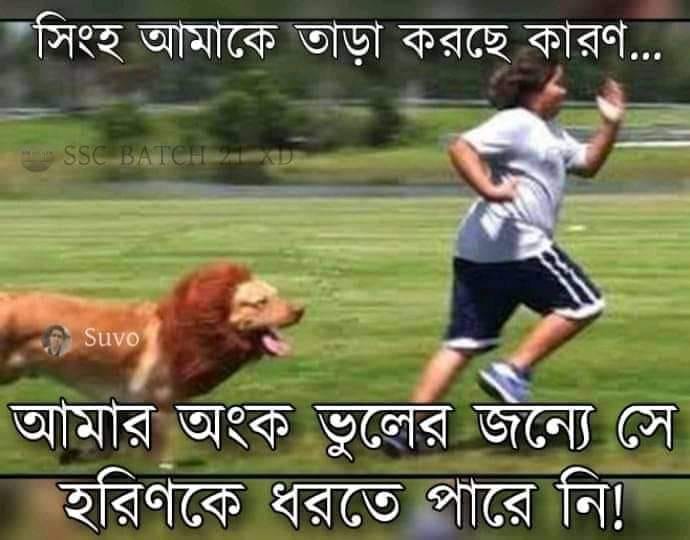
Caption: সিংহ আমাকে তাড়া করছে কারণ... আমার অংক ভুলের জন্যে সে হরিণকে ধরতে পারে নি !
Label: non-hate